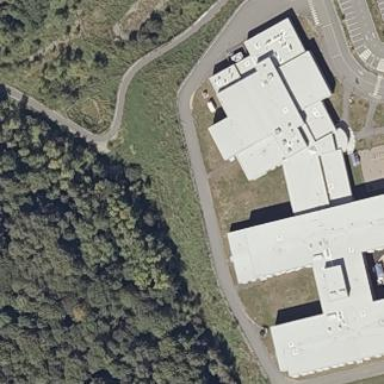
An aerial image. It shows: School building.